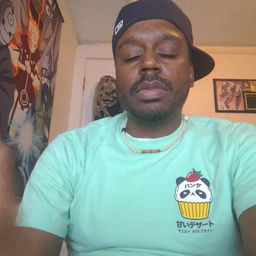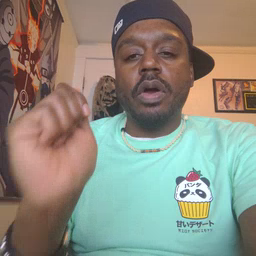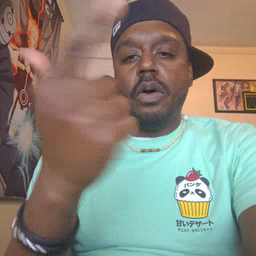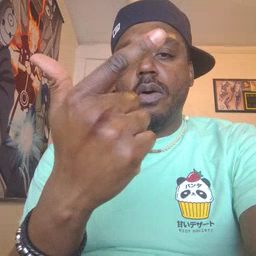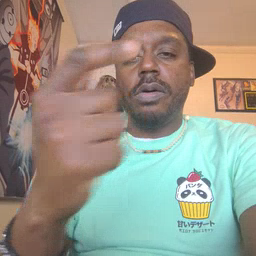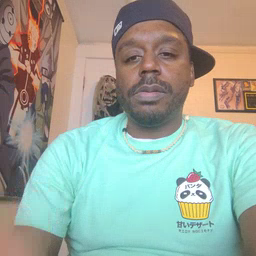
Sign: all